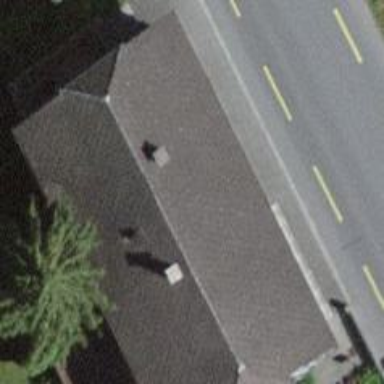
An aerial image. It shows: Residential building.